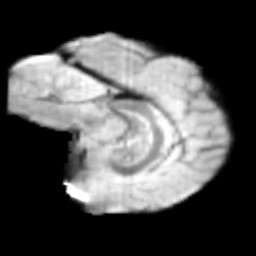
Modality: T2w
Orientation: sagittal
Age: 10
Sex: male
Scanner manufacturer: siemens
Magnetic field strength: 3 T
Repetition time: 3.8 s
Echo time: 0.07 s